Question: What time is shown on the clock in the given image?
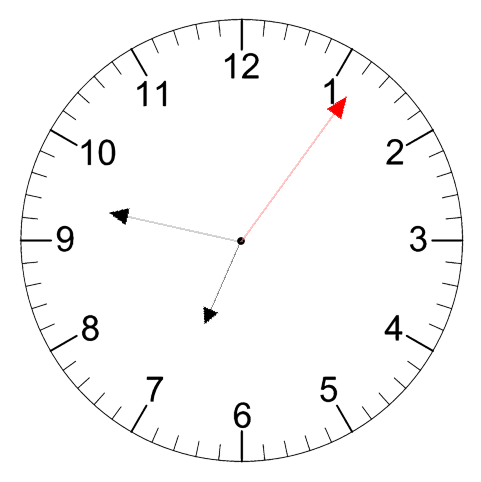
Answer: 06:47:06